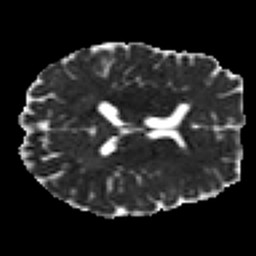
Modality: MD
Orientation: axial
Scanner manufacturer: siemens
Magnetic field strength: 3 T
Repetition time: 7.8 s
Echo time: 0.09 s